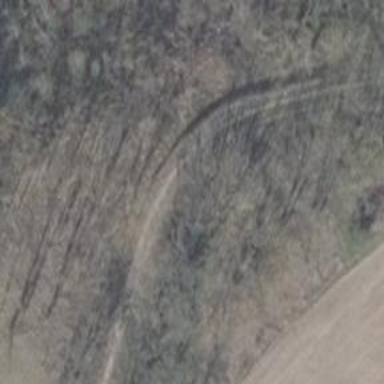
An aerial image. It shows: Dirt path.